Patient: sex F, age 74
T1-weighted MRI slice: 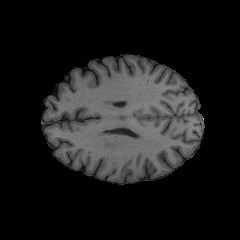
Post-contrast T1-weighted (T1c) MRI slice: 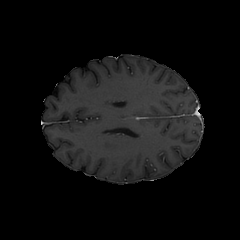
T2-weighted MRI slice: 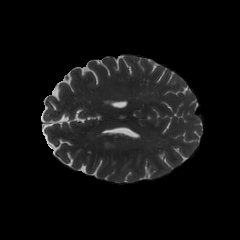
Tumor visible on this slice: yes
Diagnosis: Glioblastoma, IDH-wildtype
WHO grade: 4